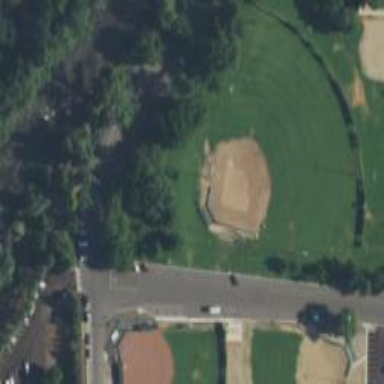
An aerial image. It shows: Baseball pitch for leisure and sports activities.